Aerial crown-view tile of a tropical tree (Barro Colorado Island, Panama), acquired 20240716:
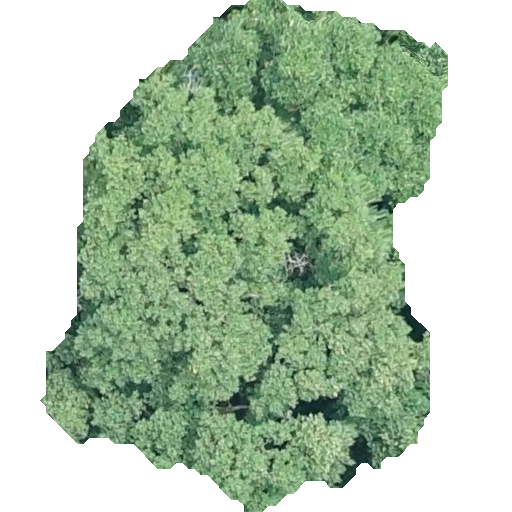
Species: Hieronyma alchorneoides
GBIF accepted scientific name: Hieronyma alchorneoides
Crown area: 232.32 m²